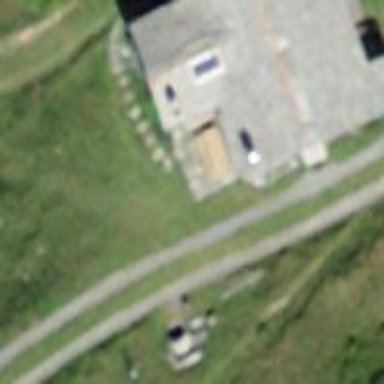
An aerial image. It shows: Simple and straightforward house.